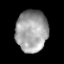
Tissue: lung
Cell type: Myeloid cells
Senescence score: 0.232
Nuclear area (px): 1308
Mean DAPI intensity: 158.669